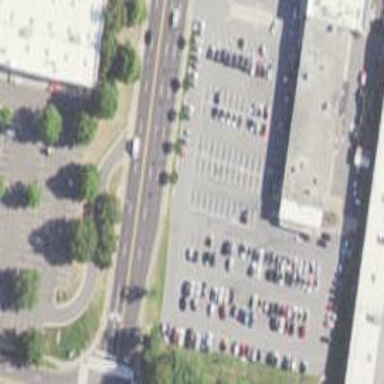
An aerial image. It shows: Parking area with surface.